Question: I'm trying to export the data that is shown in plot(yi) using wavwrite. When I do an interpolation the (yi) signal doesn't start at zero how can I get (yi) the interpolated signal to start at zero? Please note that I can't just do a plot(xxorig, yi) due to the fact that wavwrite doesn't work this way. Does anyone know a work around?
I'm using octave 3.2.4/matlab
'''
clear all, clf
xxorig=[0, 0.418879, 0.837758, 1.25664, 1.67552, 2.0944, 2.51327, 2.93215, 3.35103, 3.76991, 4.18879, 4.60767, 5.02655, 5.44543, 5.86431, 6.28319];
xx=[0, 0.296192, 0.592384, 0.888577, 1.18477, 1.48096, 1.77715, 2.07335, 2.36954, 2.66573, 2.96192, 3.25811, 3.55431, 3.8505, 4.14669, 4.44288];
yy=[0, 0.406737, 0.743145, 0.951057, 0.994522, 0.866025, 0.587785, 0.207912, -0.207912, -0.587785, -0.866025, -0.994522, -0.951057, -0.743145, -0.406737, -2.44929e-16];
yi=interp1(xx,yy,xxorig);
subplot(4,1,1),plot(xxorig,yy),title("plot(xxorig,yy)")
subplot(4,1,2),plot(xx,yy),title("plot(xx,yy)")
subplot(4,1,3),plot(yy),title("plot(yy)")
subplot(4,1,4),plot(yi),title("plot(yi)")
wavwrite([yy'] ,16,32,'/tmp/test.wav')
'''

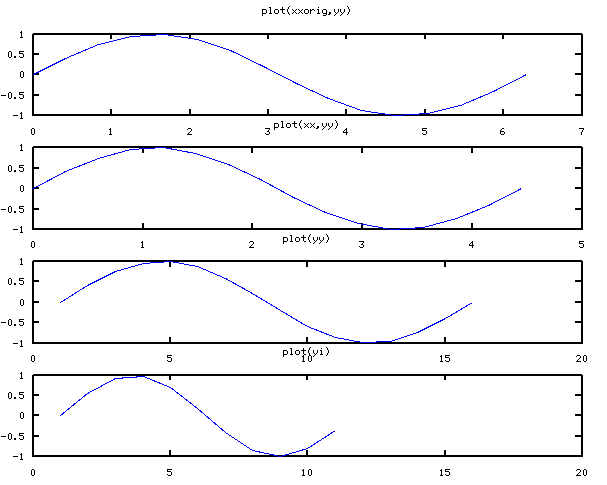
Answer: It's unclear what are you trying to export - plot or sound wav file of the signal?
You use <URL>. You souldn't care that your signal does not start at 0.
I believe you can calculate your sample rate for 'yi' as
'''
Fs = numel(xxorig)/(xxorig(end)-xxorig(1));
'''
If you want to <URL>' curve does not start at 0.